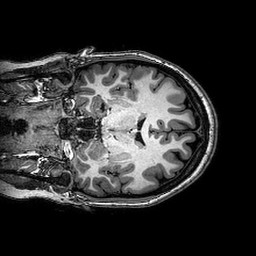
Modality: T1w
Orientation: coronal
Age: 20
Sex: female
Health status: healthy
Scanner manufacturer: philips
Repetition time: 0.008244 s
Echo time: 0.00377 s